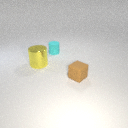
small brown rubber cube to the right of large yellow metal cylinder